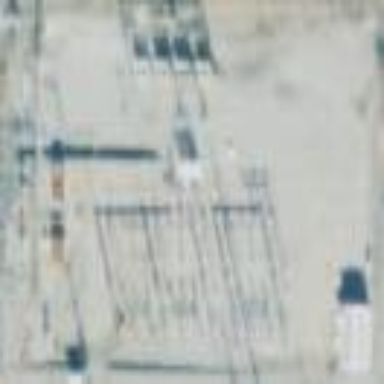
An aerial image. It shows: Distribution level power substation surrounded by fence.